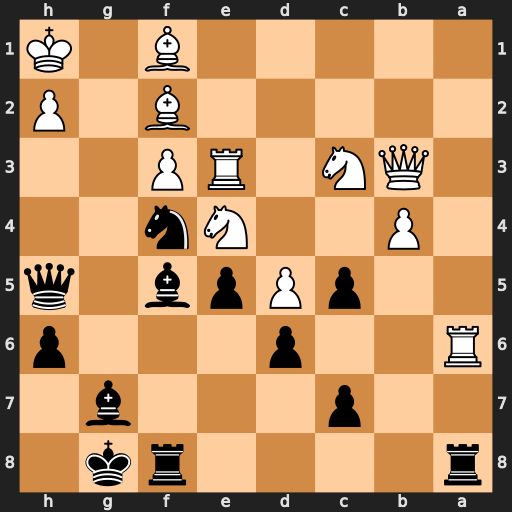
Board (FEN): r4rk1/2p3b1/R2p3p/2pPpb1q/1P2Nn2/1QN1RP2/5B1P/5B1K
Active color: b
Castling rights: -
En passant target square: -
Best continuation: Rxa6 Ng3 Ra1 Nxh5 Rxf1+